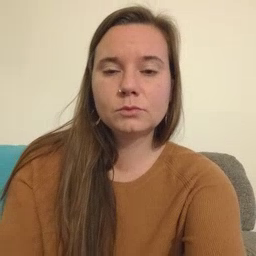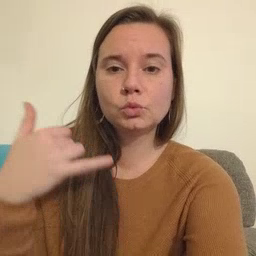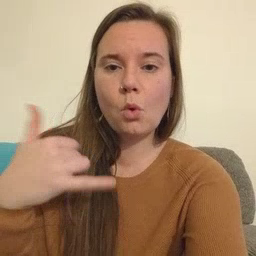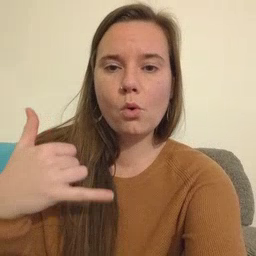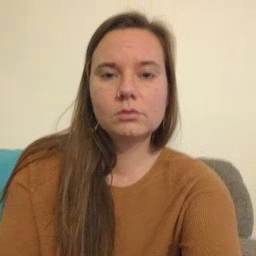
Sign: toy